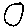
Label: circle